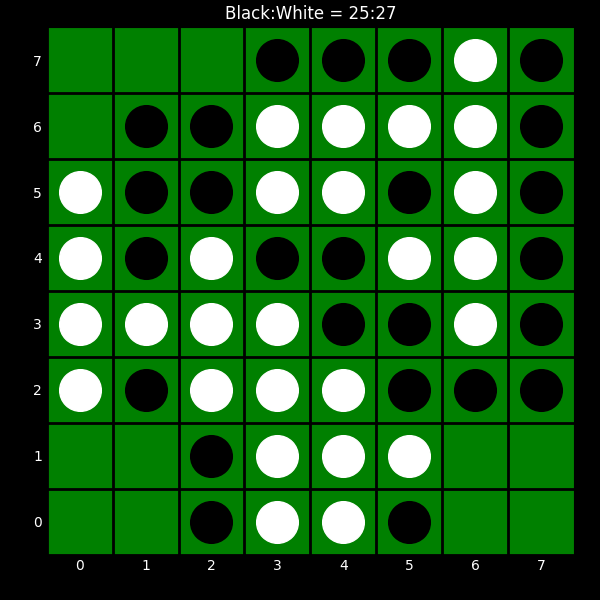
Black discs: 25
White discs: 27